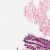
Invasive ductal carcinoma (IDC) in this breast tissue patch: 0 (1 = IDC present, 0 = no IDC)